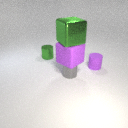
large purple rubber cube above small gray metal cylinder